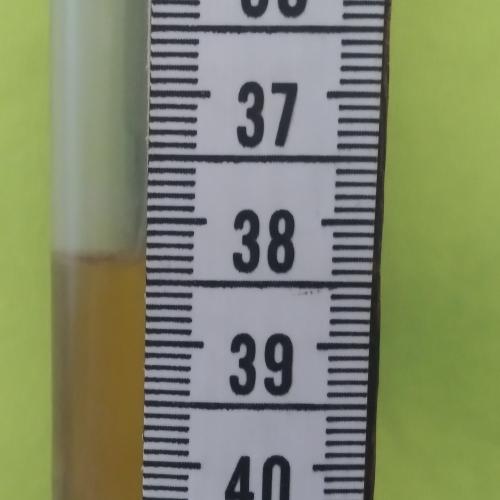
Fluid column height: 38.3 cm